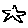
Label: star